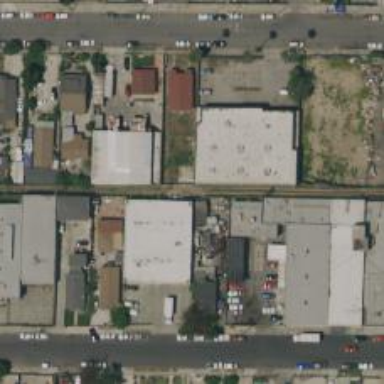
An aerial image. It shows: Alley classified as service road.